【题型】填空题　【知识点】解析几何　【难度】medium
已知点$P$在抛物线$y^2 = 4x(0 \le x \le 6)$上，$P$到$l_1$:$x - y + 2 = 0$的距离是$d_1$，$P$到$l_2$:$x = 6$的距离是$d_2$，则$d_1 - d_2$的最小值为\underline{\quad\quad\quad\quad}。
【解答】
【答案】$\boldsymbol{-7 + \dfrac{3\sqrt{2}}{2}}$

【知识点】求点到直线的距离、求抛物线上一点到定直线的最值

【分析】设$P\left(\dfrac{y_0^2}{4}, y_0\right)$，利用点到直线的距离公式求出$d_1$和$d_2$，得到$d_1 - d_2$关于$y_0$的函数解析式，利用二次函数知识可求出结果。

【详解】设$P\left(\dfrac{y_0^2}{4}, y_0\right)$，因为$0 \le x \le 6$，所以$-2\sqrt{6} \le y_0 \le 2\sqrt{6}$，

\[
d_1 = \dfrac{\left|\dfrac{y_0^2}{4} - y_0 + 2\right|}{\sqrt{2}} = \dfrac{|y_0^2 - 4y_0 + 8|}{4\sqrt{2}} = \dfrac{(y_0 - 2)^2 + 4}{4\sqrt{2}}, \ d_2 = 6 - \dfrac{y_0^2}{4},
\]
\[
d_1 - d_2 = \dfrac{(y_0 - 2)^2 + 4}{4\sqrt{2}} - 6 + \dfrac{y_0^2}{4} = \dfrac{y_0^2 - 4y_0 + 8 - 24\sqrt{2} + \sqrt{2}y_0^2}{4\sqrt{2}} = \dfrac{(1 + \sqrt{2})y_0^2 - 4y_0 + 8 - 24\sqrt{2}}{4\sqrt{2}},
\]
对称轴为$y_0 = -\dfrac{-4}{2(1 + \sqrt{2})} = 2(\sqrt{2} - 1) \in [-2\sqrt{6}, 2\sqrt{6}]$，\\
所以当$y_0 = 2(\sqrt{2} - 1)$时，$d_1 - d_2$取得最小值$-7 + \dfrac{3\sqrt{2}}{2}$。

故答案为：$-7 + \dfrac{3\sqrt{2}}{2}$。
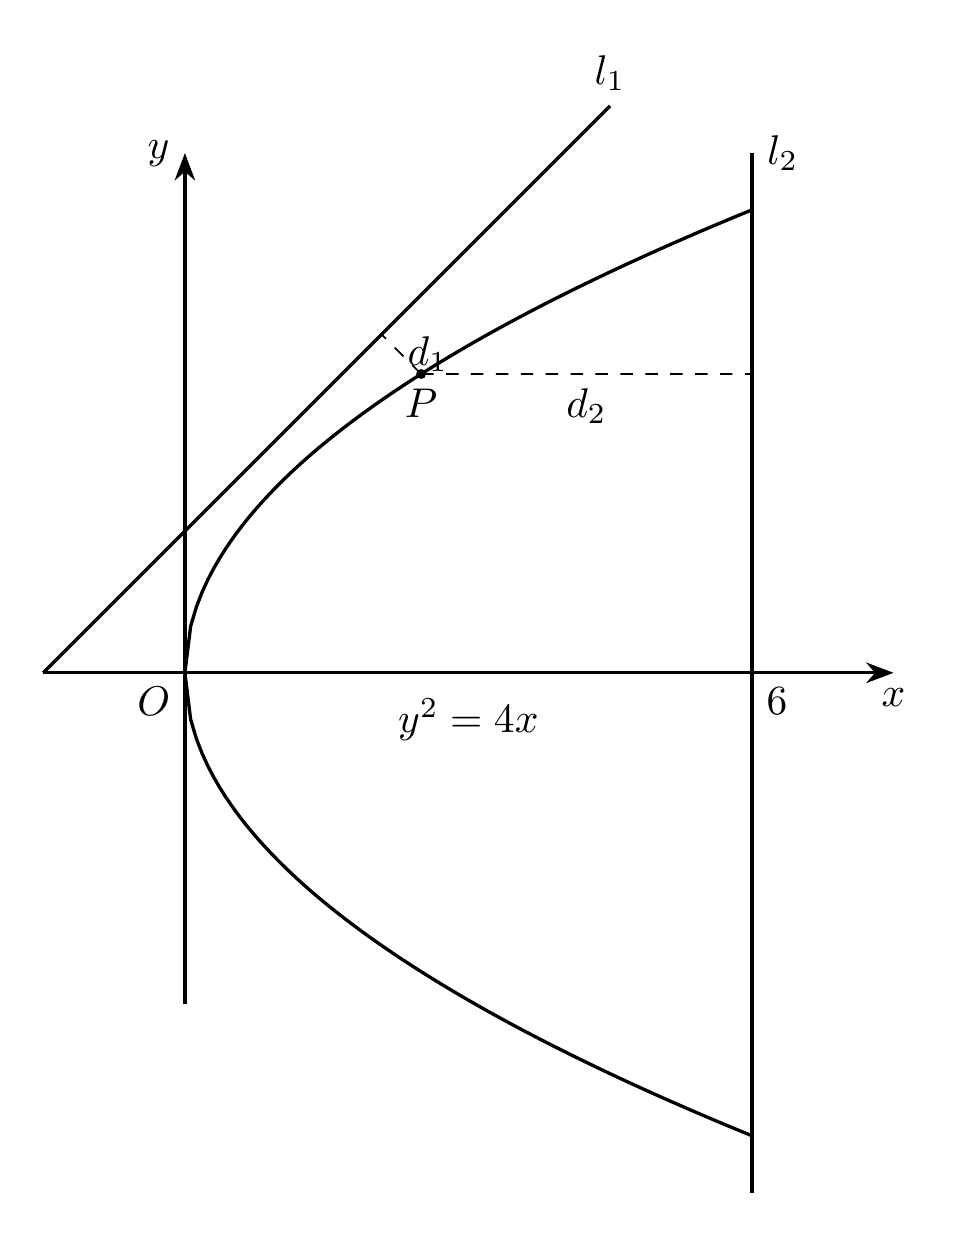